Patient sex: M
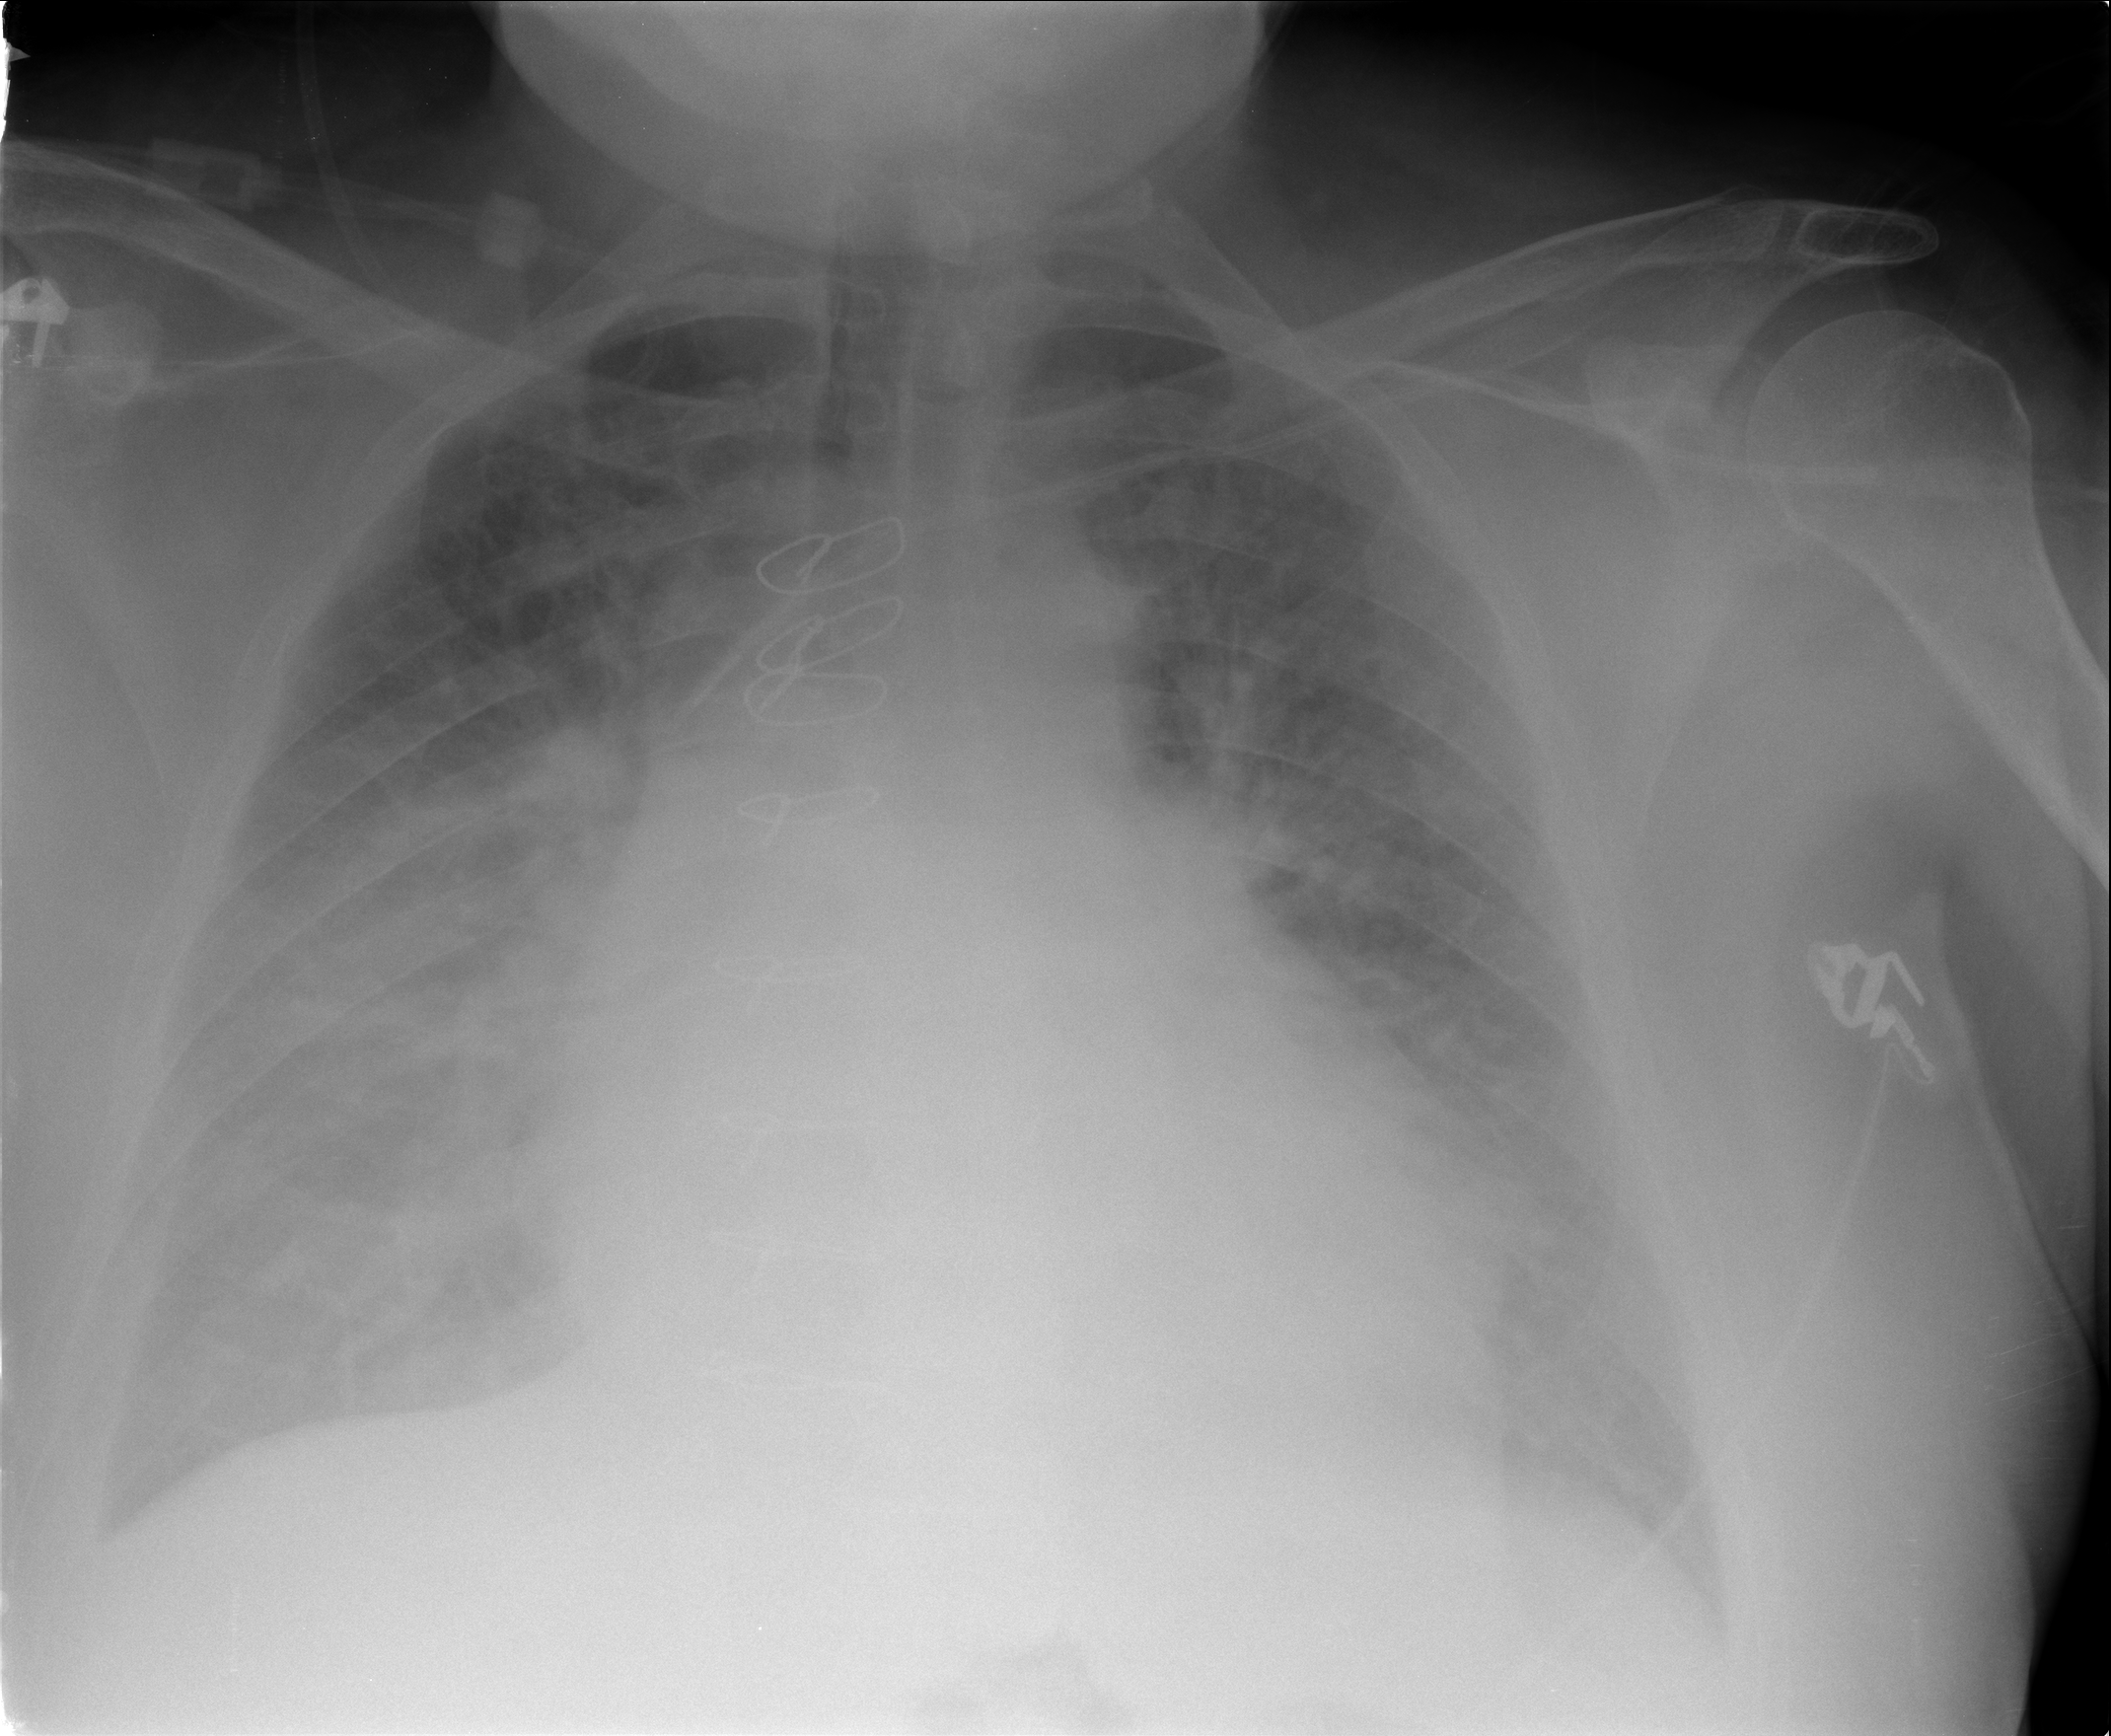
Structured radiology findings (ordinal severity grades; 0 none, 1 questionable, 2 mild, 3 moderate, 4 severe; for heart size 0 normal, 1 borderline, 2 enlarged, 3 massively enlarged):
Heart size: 2
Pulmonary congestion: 3
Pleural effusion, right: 2
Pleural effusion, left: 2
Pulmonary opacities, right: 2
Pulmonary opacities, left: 2
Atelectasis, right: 3
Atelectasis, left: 3